Interaction volume radius: 5 \u00c5
Interaction volume height: 10 \u00c5
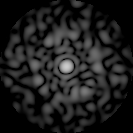
Disorder parameter: 0.8005